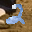
Label: 2